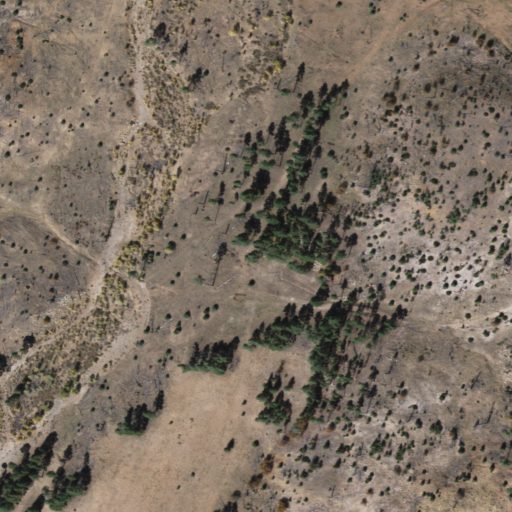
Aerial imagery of valley in Arizona named Wood Canyon containing shrub, evergreen forest, and grassland